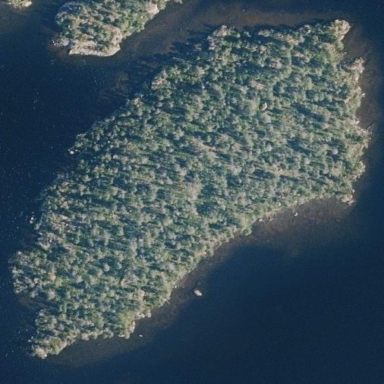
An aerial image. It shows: Islet.